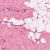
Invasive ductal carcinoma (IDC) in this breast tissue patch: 0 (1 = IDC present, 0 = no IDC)